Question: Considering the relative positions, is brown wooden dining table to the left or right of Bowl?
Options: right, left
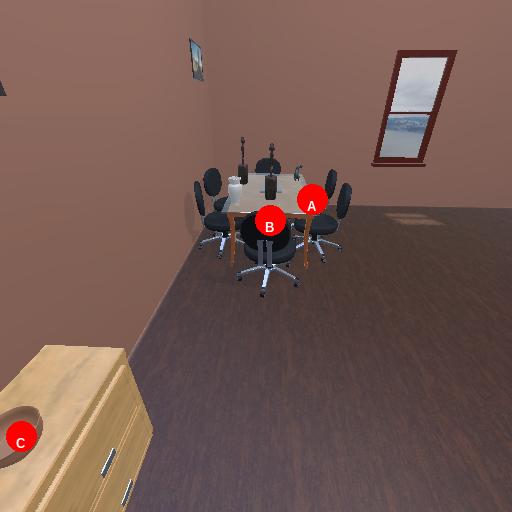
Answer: right